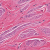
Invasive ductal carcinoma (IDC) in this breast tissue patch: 0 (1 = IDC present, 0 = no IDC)